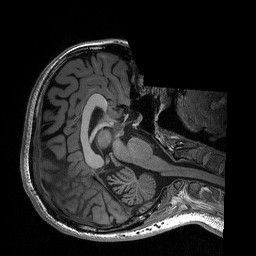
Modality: T1w
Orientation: axial
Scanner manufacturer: siemens
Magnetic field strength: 3 T